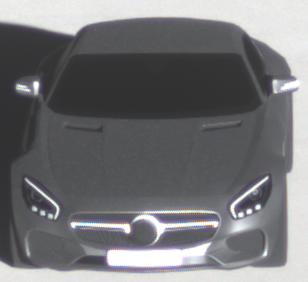
Make: Mercedes-Benz
Model: AMG GT Coupé
Detailed model: AMG GT (190) Coupé
Model produced from: 2014/10
Model produced until: 2017/01
Doors: 2
Color: gray
Road condition: dry road
Daytime: morning or afternoon
Contrast: high contrast